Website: apple
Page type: payment
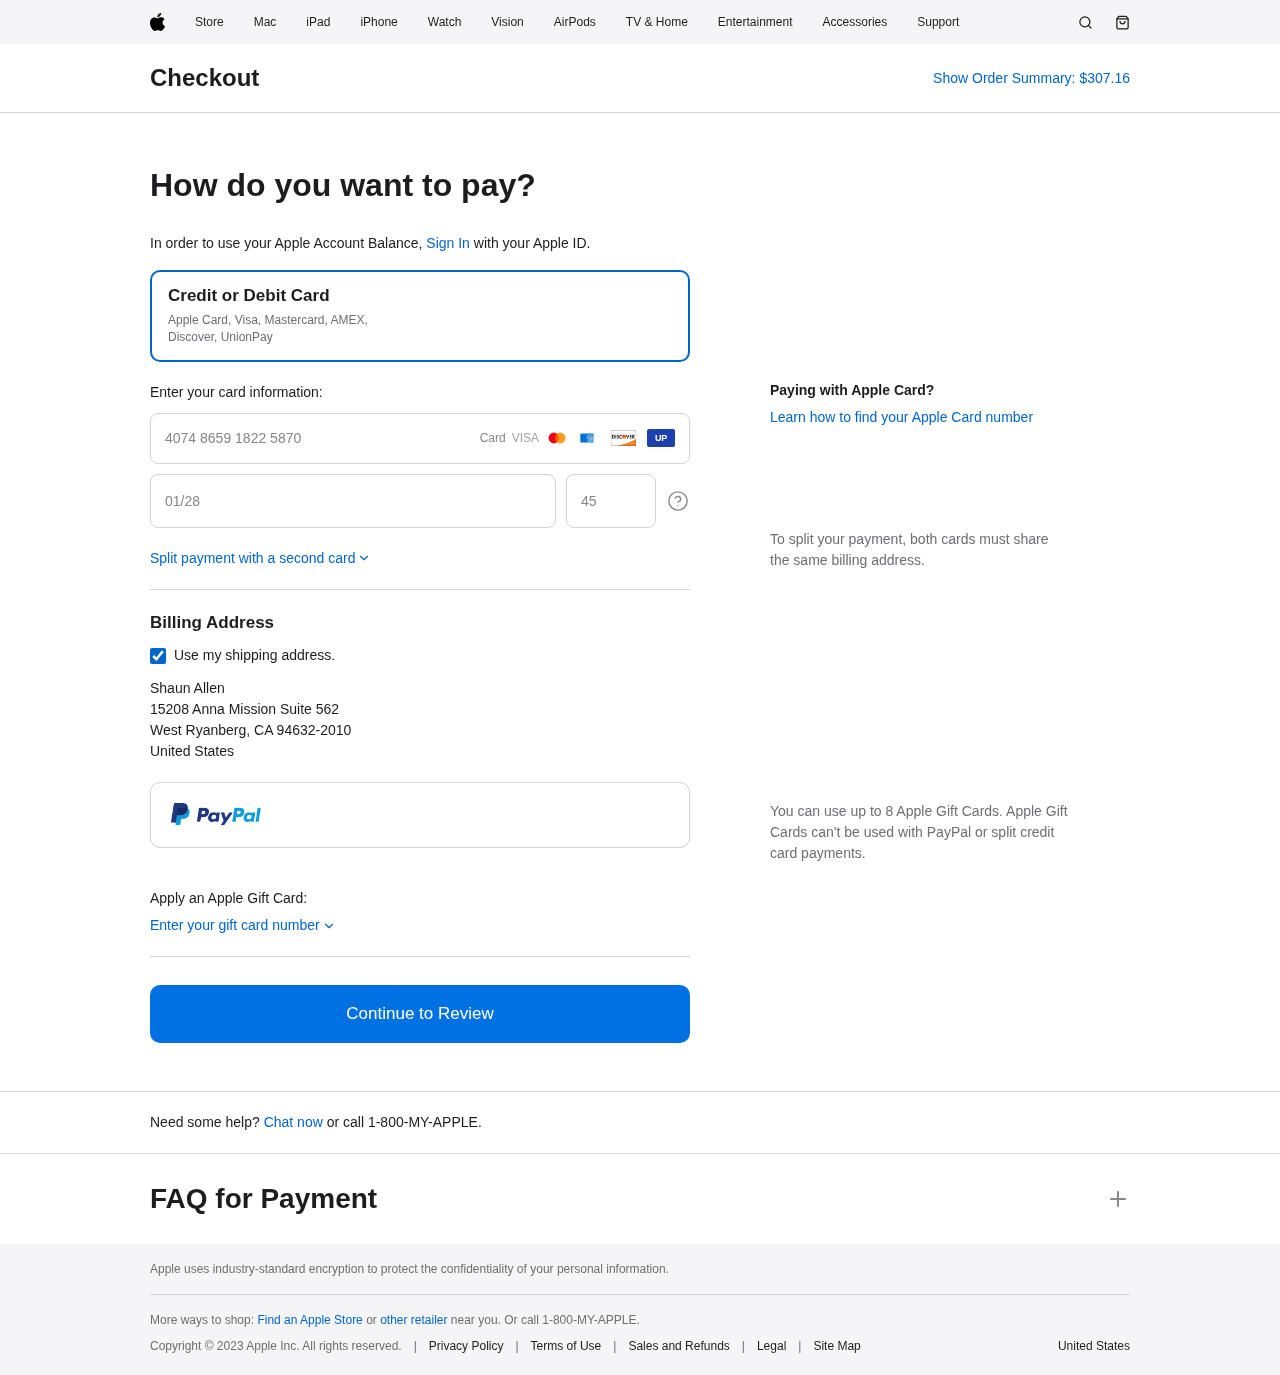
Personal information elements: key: PII_CARD_CVV
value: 458
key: PII_CARD_EXPIRY
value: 01/28
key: PII_CARD_NUMBER
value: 4074 8659 1822 5870
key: PII_COUNTRY
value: United States
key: PII_FULLNAME
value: Shaun Allen
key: PII_STREET
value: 15208 Anna Mission Suite 562
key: PII_CITY_STATE_ZIP
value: West Ryanberg, CA 94632-2010
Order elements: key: ORDER_TOTAL
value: $307.16